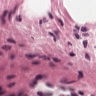
Metastatic tissue present: no